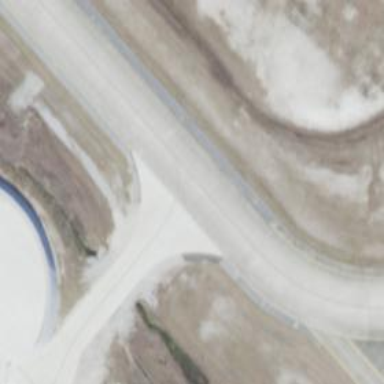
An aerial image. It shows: Asphalt taxiway at the airport.